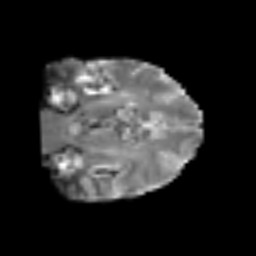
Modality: T2w
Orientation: coronal
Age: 56
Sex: male
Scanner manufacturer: siemens
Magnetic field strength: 3 T
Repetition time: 6.1 s
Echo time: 0.101 s